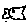
Label: fish